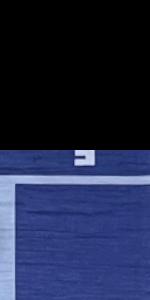
Label: Empty